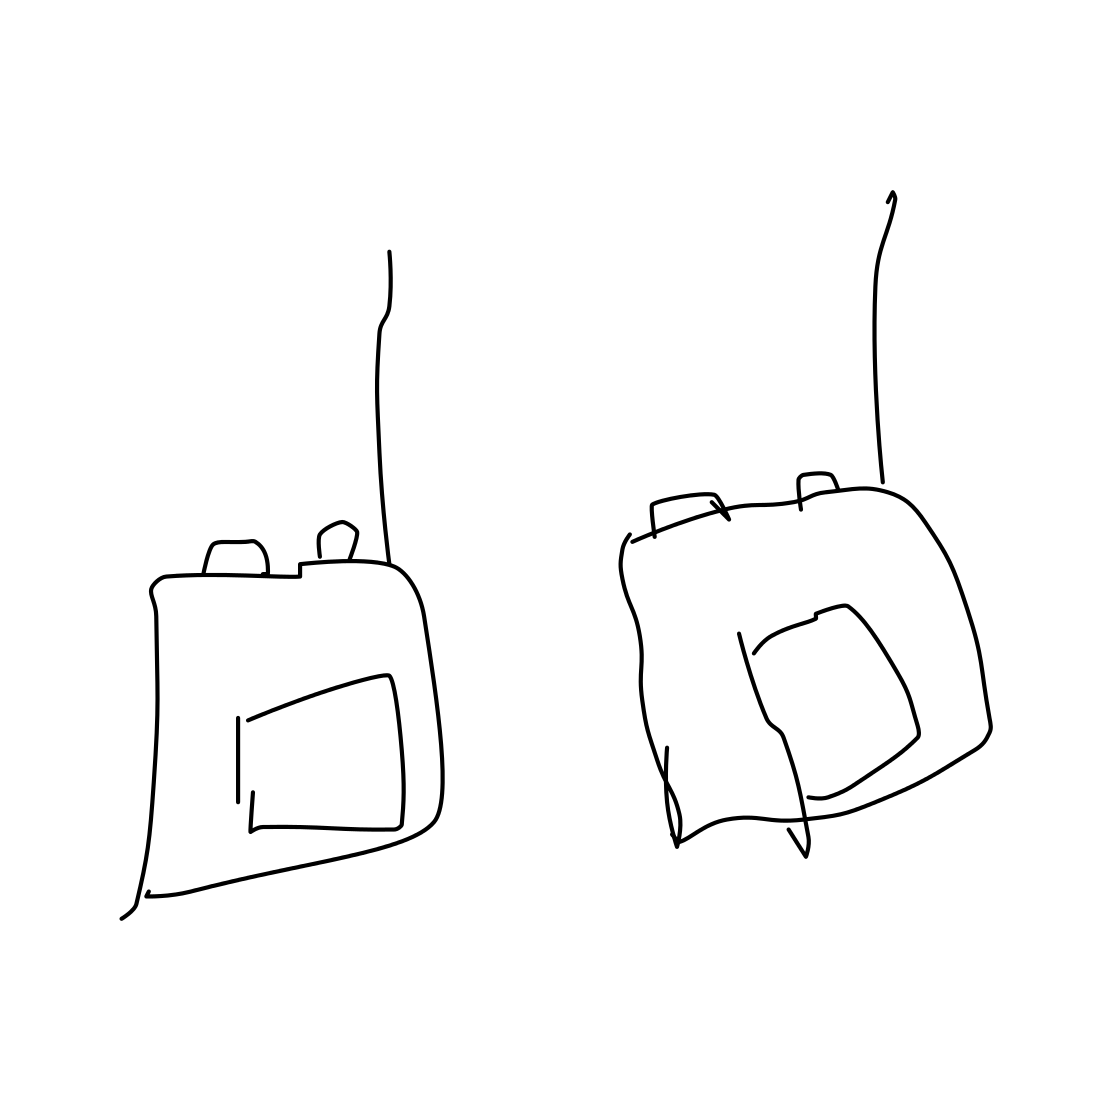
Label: walkie talkie